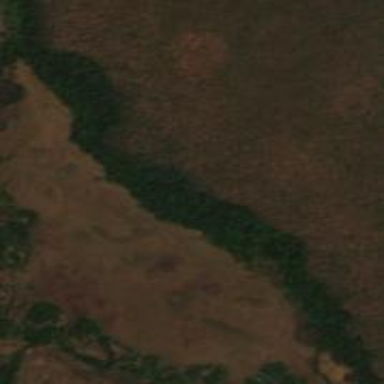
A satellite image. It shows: Forest area.